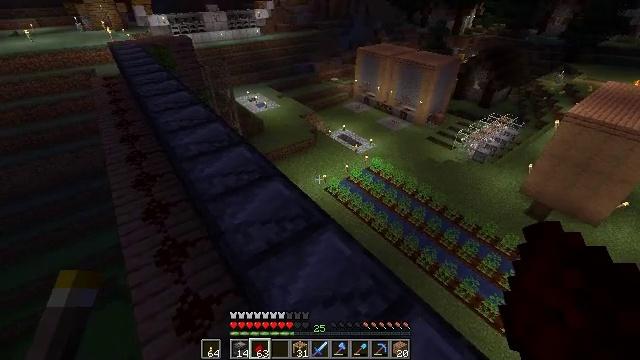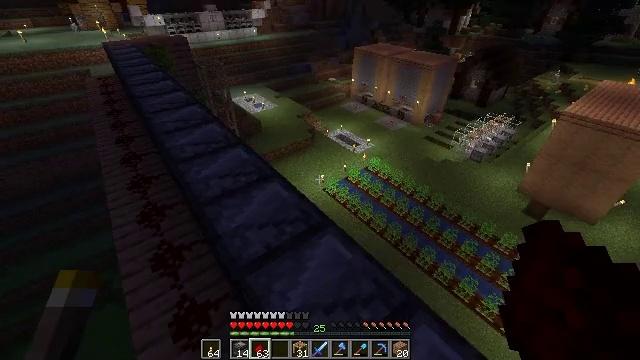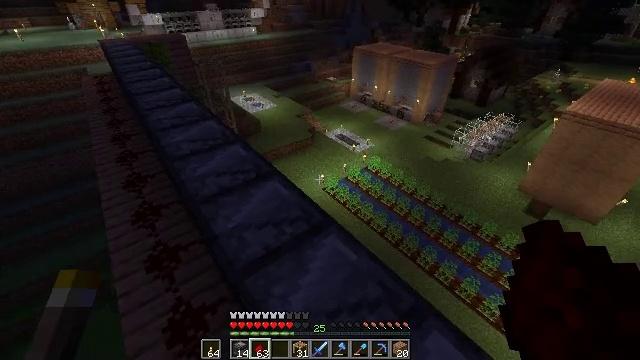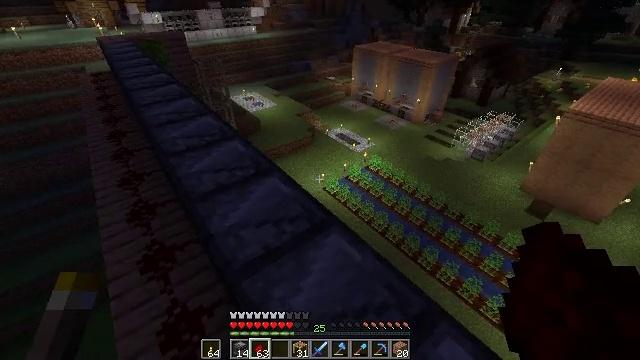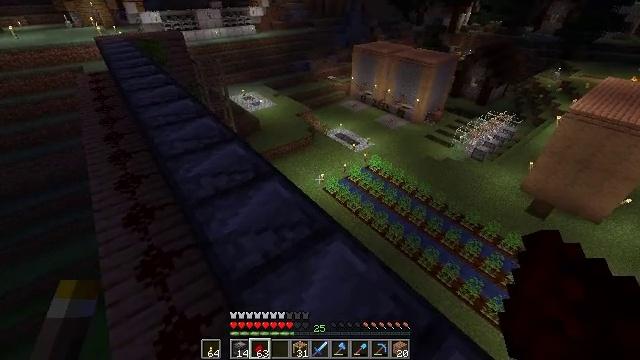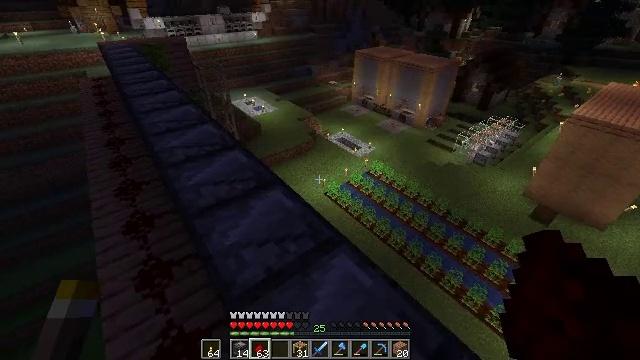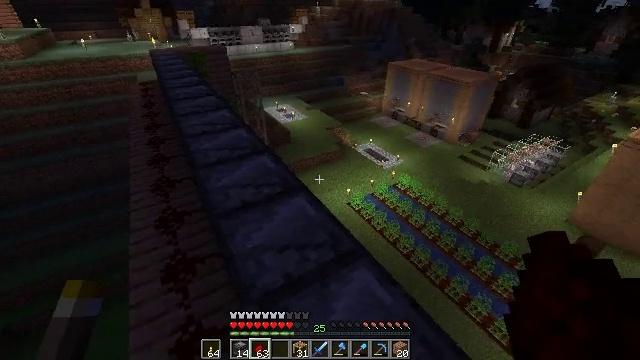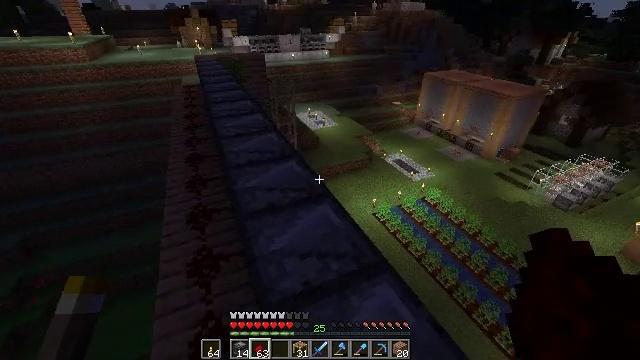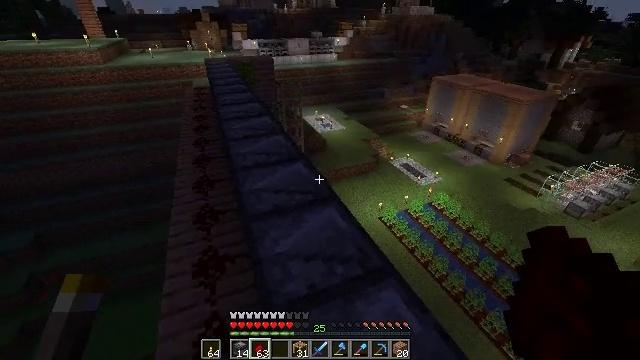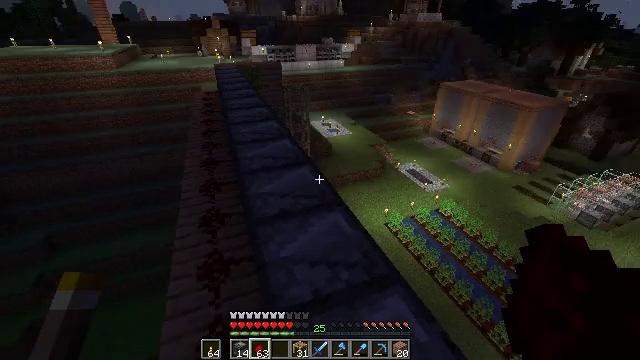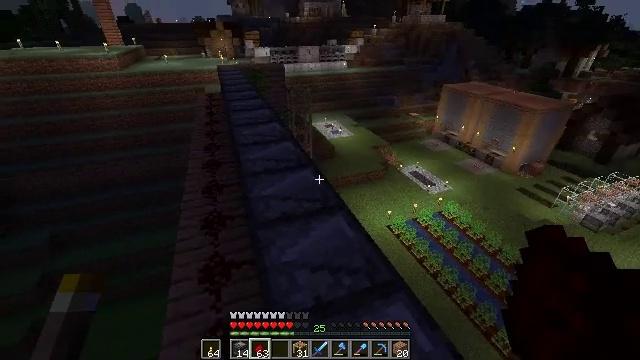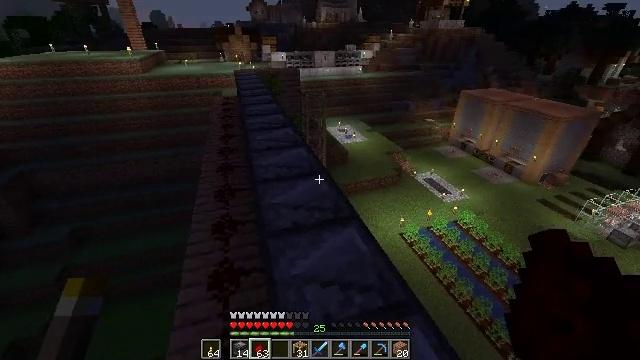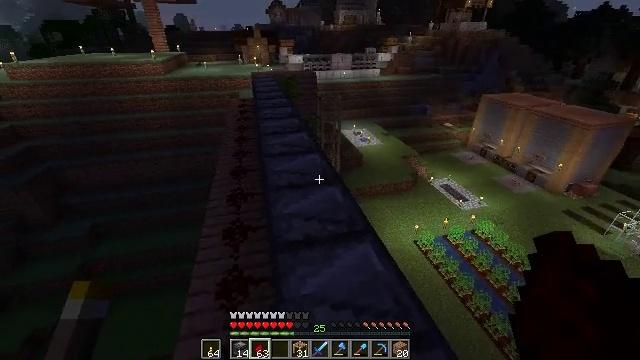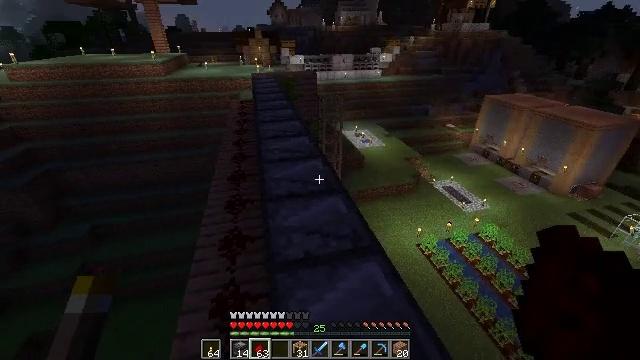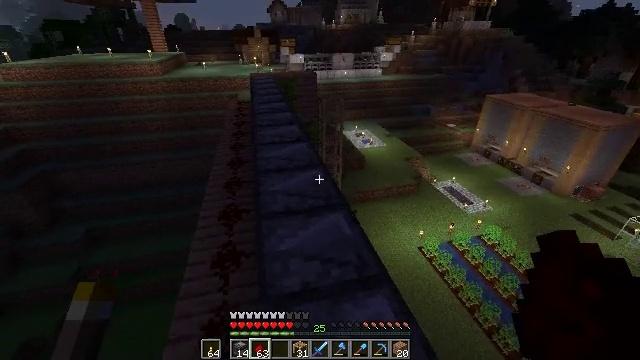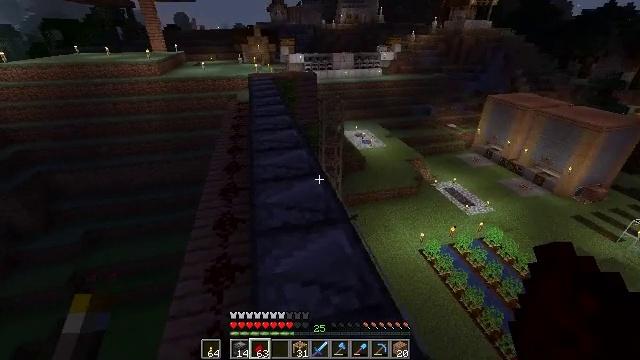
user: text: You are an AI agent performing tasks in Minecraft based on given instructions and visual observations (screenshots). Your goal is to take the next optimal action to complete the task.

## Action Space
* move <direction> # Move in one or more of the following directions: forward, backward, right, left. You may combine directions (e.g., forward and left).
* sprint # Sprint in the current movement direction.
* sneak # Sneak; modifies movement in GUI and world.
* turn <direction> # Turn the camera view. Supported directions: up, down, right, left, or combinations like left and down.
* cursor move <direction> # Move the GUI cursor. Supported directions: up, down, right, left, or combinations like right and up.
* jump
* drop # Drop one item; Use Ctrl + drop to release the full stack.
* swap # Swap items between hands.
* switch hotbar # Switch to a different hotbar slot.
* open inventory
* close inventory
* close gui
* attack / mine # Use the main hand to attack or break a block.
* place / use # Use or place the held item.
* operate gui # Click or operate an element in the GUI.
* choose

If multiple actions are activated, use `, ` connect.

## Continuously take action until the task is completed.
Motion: motion action
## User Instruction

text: Collect bamboo for crafting.
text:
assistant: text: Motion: no_op
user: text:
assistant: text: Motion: no_op
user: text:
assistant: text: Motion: no_op
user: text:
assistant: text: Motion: no_op
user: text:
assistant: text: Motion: no_op
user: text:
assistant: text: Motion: turn left and up
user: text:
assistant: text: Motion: turn left and up
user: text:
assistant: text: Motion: turn left
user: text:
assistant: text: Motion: turn left and up
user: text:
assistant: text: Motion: move forward
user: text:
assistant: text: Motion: move forward, turn left
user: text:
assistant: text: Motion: move forward, turn left
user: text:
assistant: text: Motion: move forward
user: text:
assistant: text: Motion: move forward
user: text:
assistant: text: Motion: move forward
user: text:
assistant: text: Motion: move forward, turn left
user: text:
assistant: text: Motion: move forward, turn left
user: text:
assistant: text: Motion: move forward, turn left
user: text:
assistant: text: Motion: move forward
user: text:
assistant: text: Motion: move forward
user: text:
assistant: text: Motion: move forward, turn left
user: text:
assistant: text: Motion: move forward, turn left
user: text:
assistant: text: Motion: move forward
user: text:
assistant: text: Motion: move forward
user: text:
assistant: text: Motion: move forward
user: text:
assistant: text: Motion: move forward
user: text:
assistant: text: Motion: move forward
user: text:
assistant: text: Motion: move forward
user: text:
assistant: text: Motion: move forward
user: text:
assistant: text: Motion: move forward